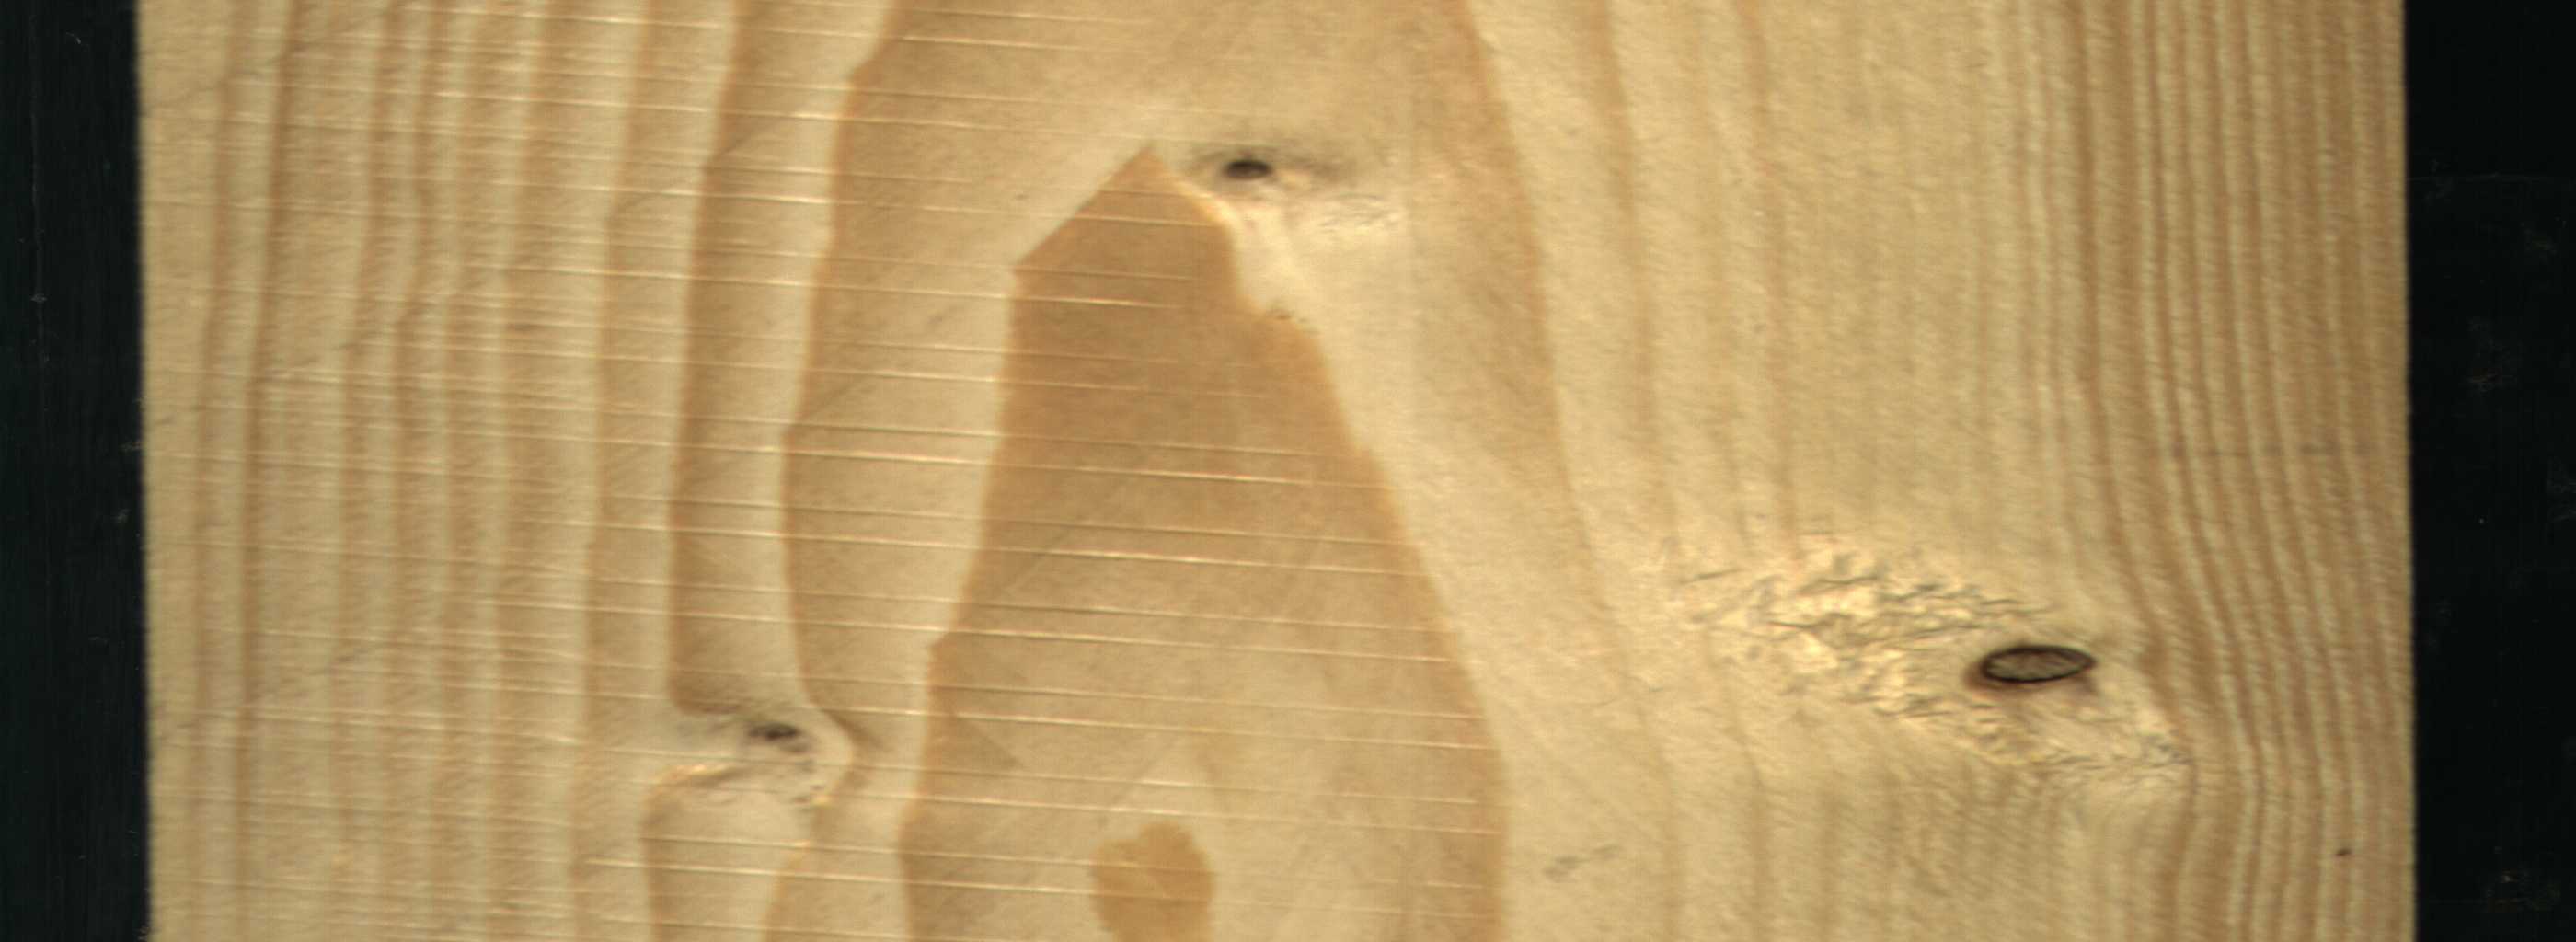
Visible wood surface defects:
Dead_Knot
Live_Knot
Live_Knot